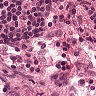
Metastatic tissue present: no